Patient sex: M
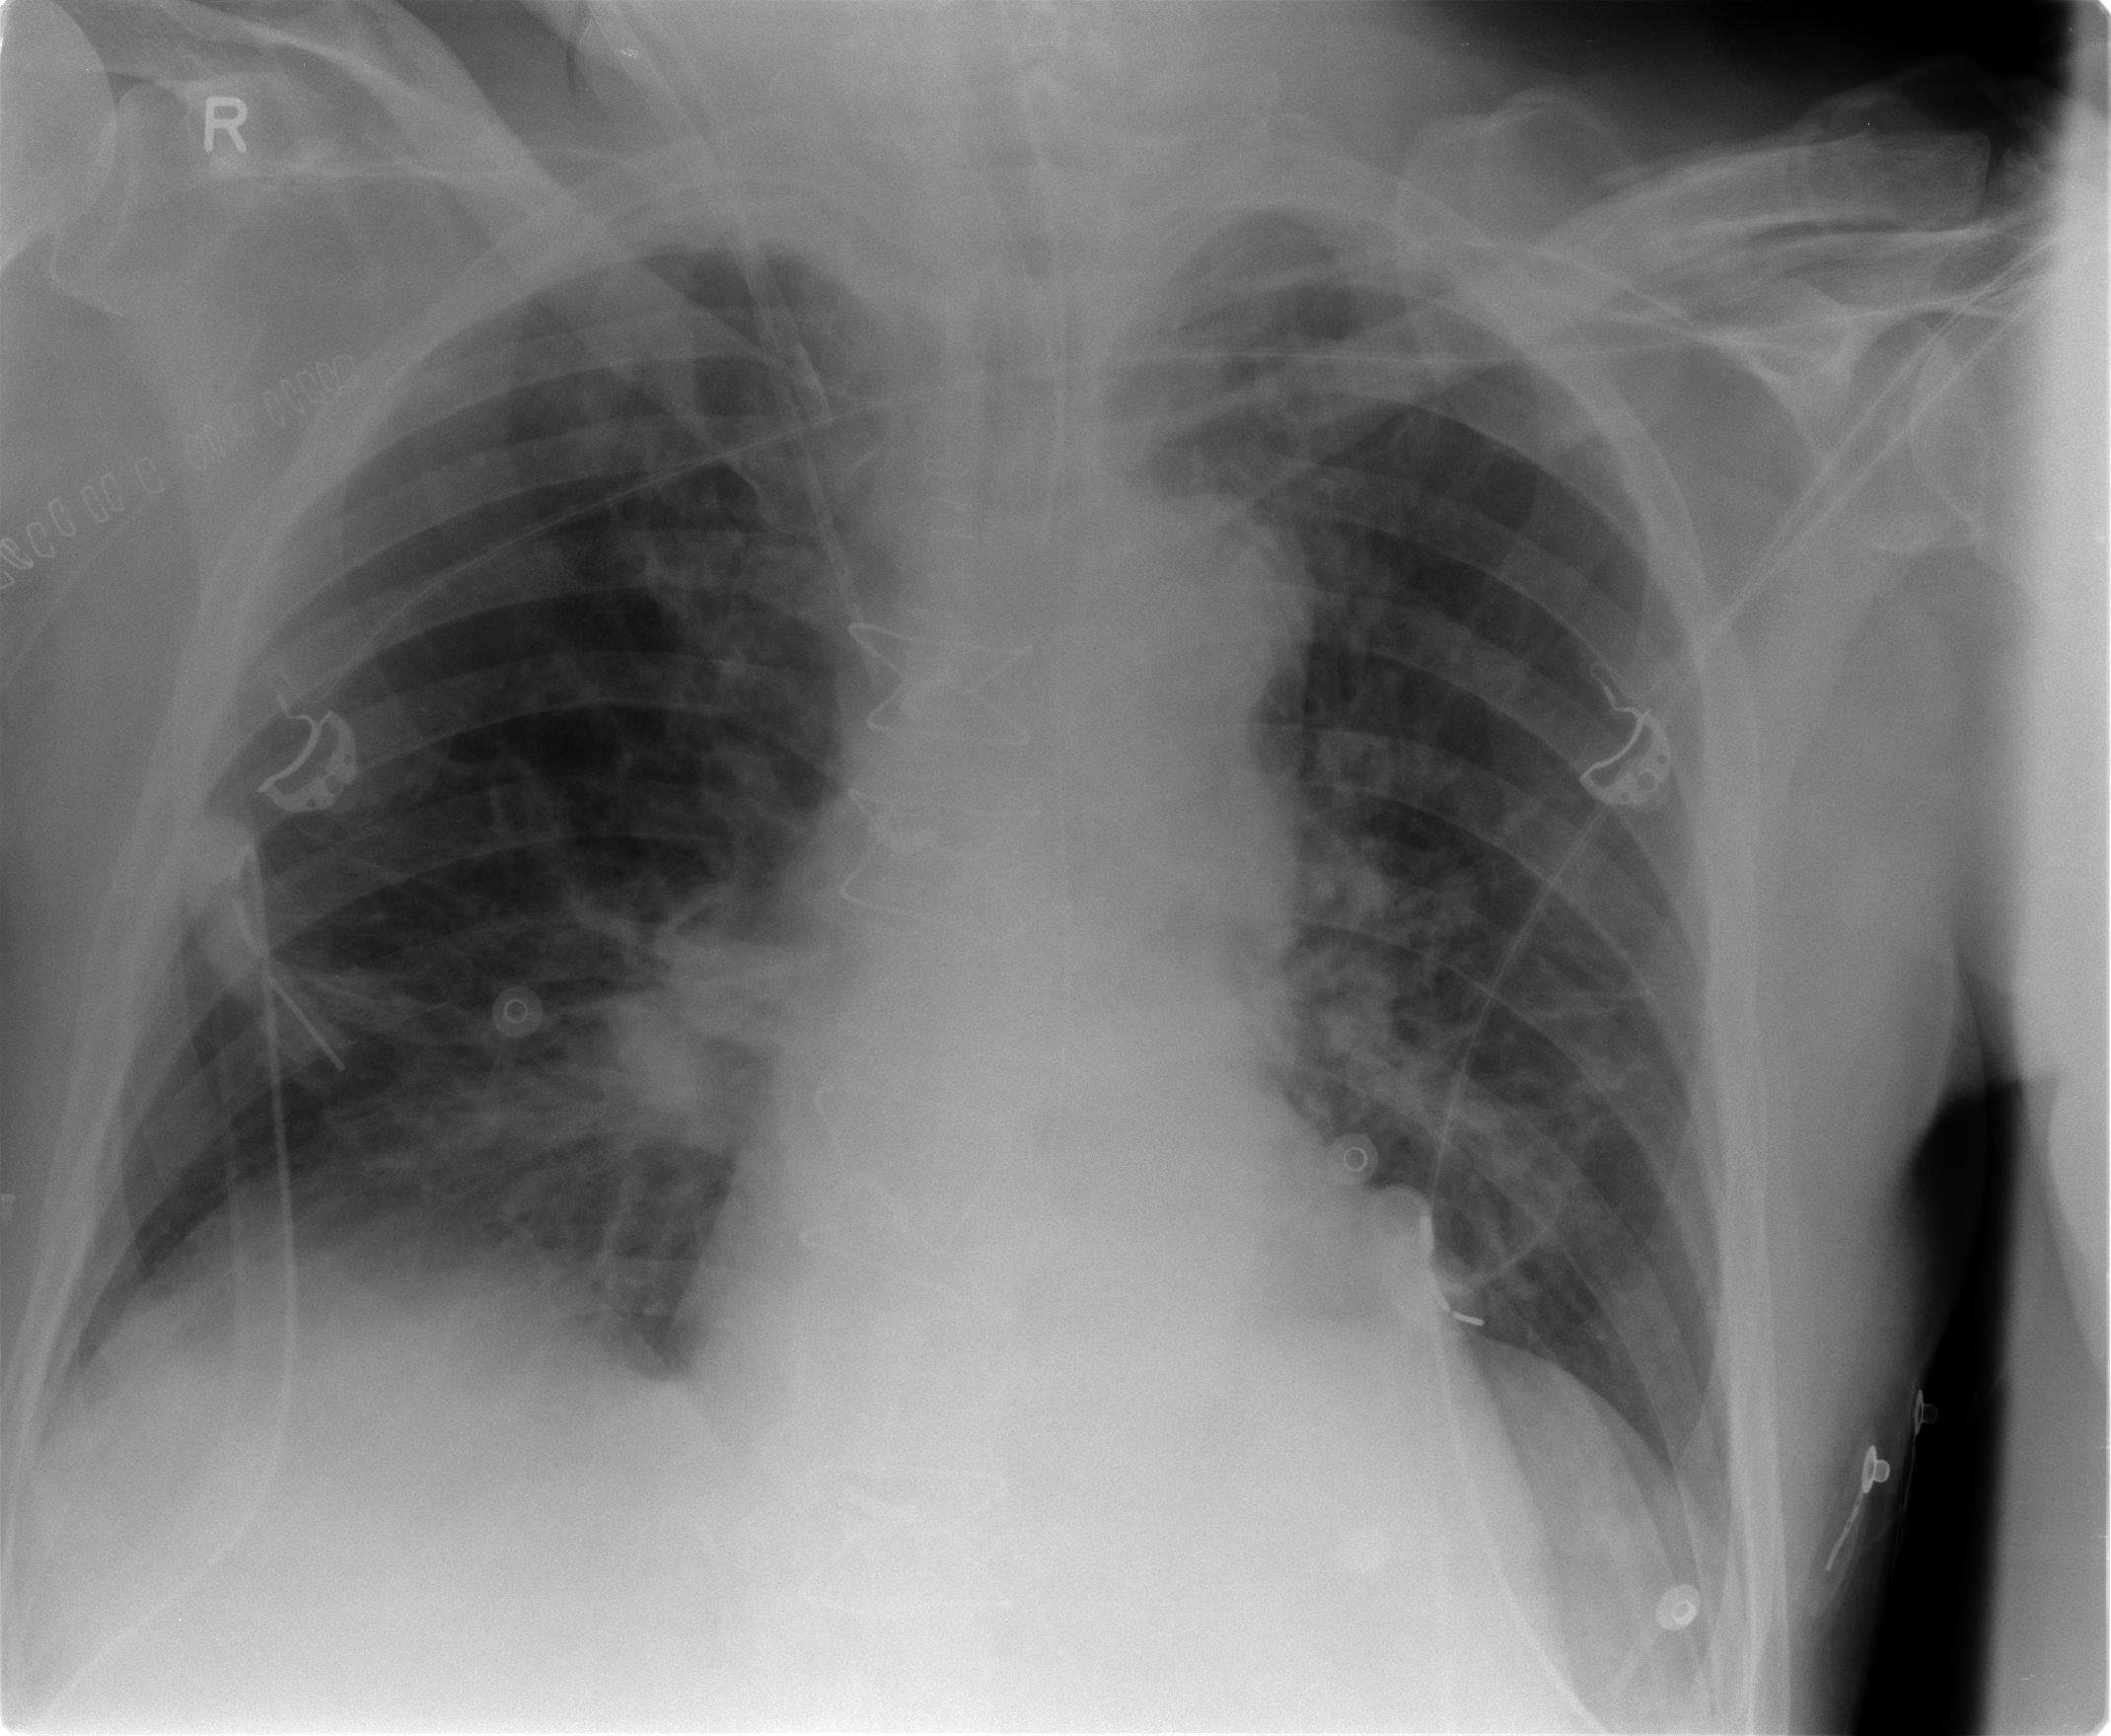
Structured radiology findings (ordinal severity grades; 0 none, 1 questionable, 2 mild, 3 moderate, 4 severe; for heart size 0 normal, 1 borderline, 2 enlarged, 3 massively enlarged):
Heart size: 2
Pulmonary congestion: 2
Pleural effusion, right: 0
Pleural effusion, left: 0
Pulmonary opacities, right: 0
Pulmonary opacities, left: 0
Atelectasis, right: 2
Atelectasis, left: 2